Question: I am trying to turn off main lines (grid map) in google maps api for web, but I do not know how to do. I was trying to set borders to 0, but it still display on map.

Thank you in advance for help.
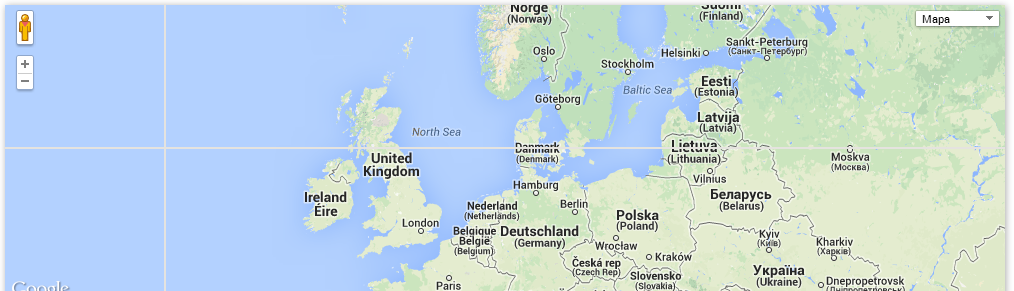
Answer: I think this is a bug with the latest version of Chrome. It happens on my site <URL> as well but only on the newest Chrome version and not Chrome 33.0.1750.154 or Firefox.